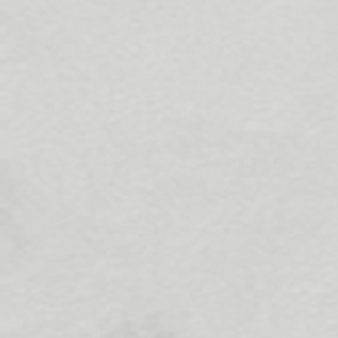
Label: other